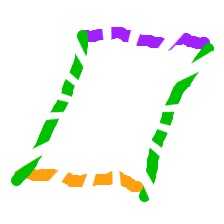
Shape: parallelogram